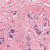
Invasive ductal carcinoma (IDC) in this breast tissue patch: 0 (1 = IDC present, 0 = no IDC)